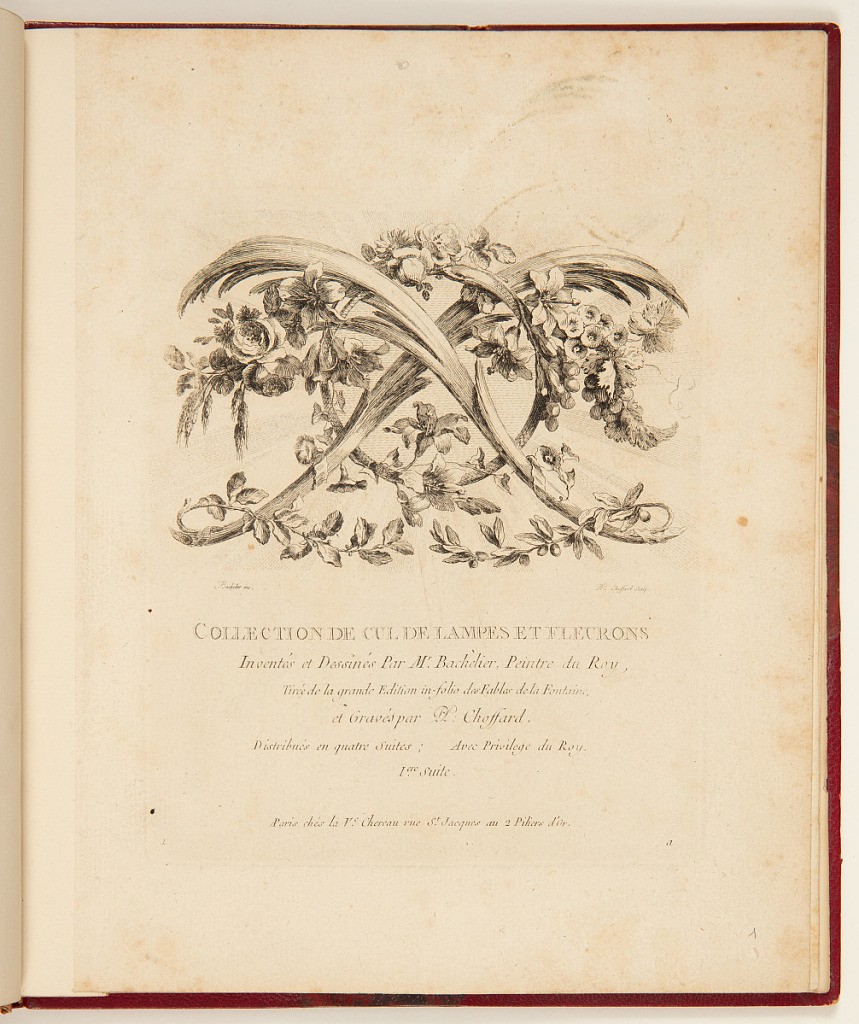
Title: Title Page
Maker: Jean-Jacques Bachelier, French, 1724 - 1806
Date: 1760
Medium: Etching and engraving on laid paper
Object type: Print
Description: Title page from a series of six plates of tailpieces and fleurons designed for the 1755-1759 four-volume illustrated edition of the Fables de La Fontaine.  The upper half of the plate is illustrated with two crossed palm leaves with a snake in the form of a circle in the middle with flowers, grapes and leaves interlaced, with sun rays in the background emanating from the middle. The title and publisher's address are lettered in the lower half of the plate. The plate is signed and numbered.